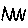
Label: zigzag